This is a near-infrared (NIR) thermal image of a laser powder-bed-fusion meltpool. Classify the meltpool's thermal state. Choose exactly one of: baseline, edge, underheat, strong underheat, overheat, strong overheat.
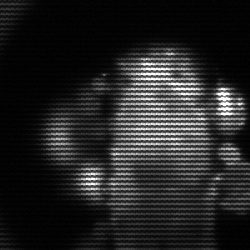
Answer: strong underheat